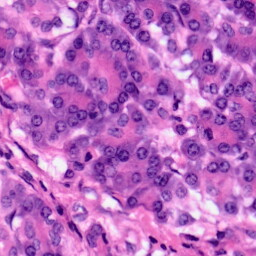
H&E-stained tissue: Pancreatic